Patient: sex M, age 79
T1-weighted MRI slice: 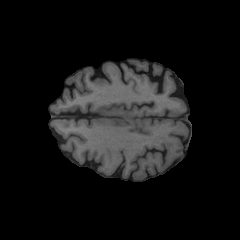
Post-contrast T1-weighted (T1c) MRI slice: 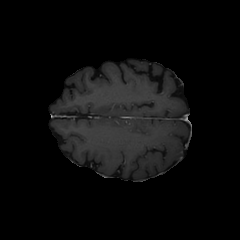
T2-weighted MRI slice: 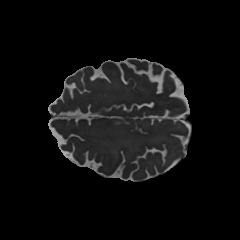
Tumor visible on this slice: yes
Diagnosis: Glioblastoma, IDH-wildtype
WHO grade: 4